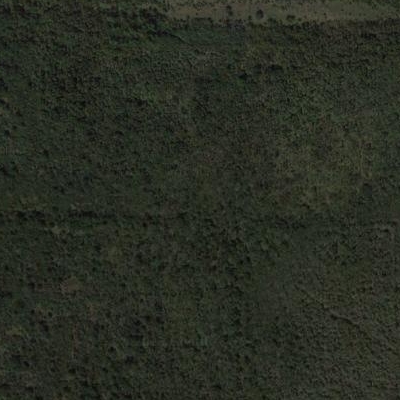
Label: Forest